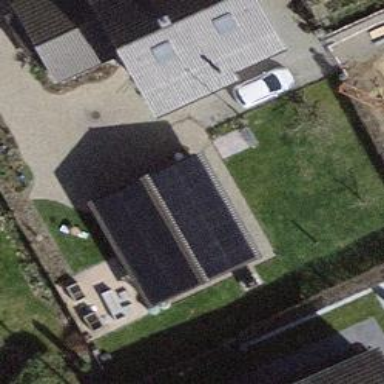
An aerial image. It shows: Solar power generator using photovoltaic method with solar photovoltaic panel types.